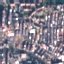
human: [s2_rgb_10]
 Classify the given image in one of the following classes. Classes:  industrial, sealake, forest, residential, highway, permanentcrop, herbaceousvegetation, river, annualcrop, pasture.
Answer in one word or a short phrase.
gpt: Residential